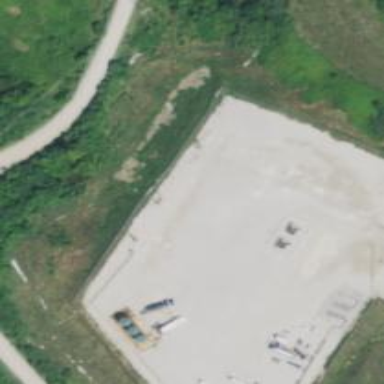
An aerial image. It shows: Industrial area dedicated to fracking.